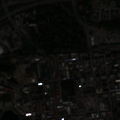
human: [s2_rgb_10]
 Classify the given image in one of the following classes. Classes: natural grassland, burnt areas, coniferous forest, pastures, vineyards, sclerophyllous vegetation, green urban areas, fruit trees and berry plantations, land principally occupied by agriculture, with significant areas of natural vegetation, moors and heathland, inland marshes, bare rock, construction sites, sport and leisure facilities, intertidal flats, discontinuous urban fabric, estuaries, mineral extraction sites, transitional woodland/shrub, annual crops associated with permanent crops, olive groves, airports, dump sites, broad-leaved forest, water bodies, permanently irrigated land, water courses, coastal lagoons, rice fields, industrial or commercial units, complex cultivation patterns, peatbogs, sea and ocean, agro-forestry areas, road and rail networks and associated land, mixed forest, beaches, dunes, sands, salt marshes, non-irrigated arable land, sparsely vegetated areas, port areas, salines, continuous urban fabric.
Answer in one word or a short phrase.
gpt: discontinuous urban fabric, industrial or commercial units, green urban areas, coniferous forest